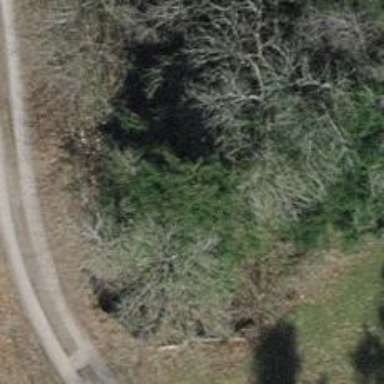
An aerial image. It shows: Culvert tunnel.